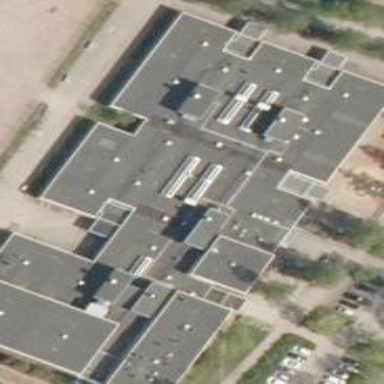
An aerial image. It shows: Flat-roofed school building.